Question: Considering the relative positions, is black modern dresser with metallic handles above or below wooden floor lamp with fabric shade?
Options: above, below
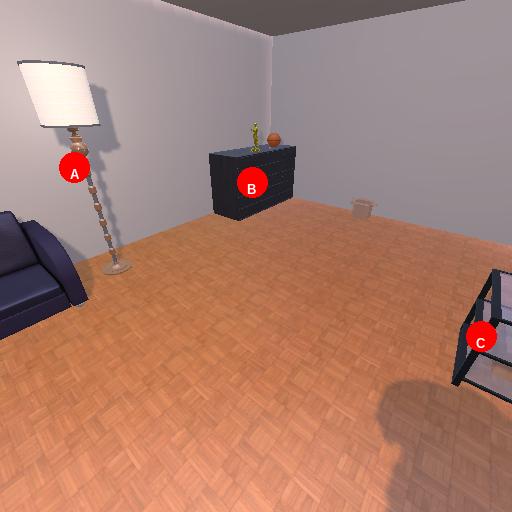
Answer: above